Question: I'm trying to generate a report using Oracle which looks like this:

I got the following tables:
'''
REGION (IDRegion, Region_Name)
SALES (IDSale, Sale_Date, Amount, IDSaleRegion)
Both tables are populated.
'''
I cannot figure out how can I create that report by extracting each sum for the first 3 months and calculate the totals.
I've only made this script but it's not so useful:
'''
SELECT Region_Name as Region,
COALESCE(NULL, NULL) AS "January",
COALESCE(NULL, NULL)AS"February",
COALESCE(NULL, NULL)AS"March",
COALESCE(NULL, NULL)AS"GrandTotal"
FROM REGION r INNER JOIN SALES s ON r.IDRegion=s.IDSaleRegion
GROUP BY Region_Name;
'''
EDIT: Problem solved except the TOTAL (below Region) which calculates the totals from each Month. Any ideas how to add this row?
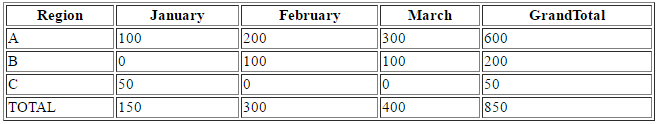
Answer: You can use 'Conditional Aggregation'
'''
select case grouping(Region_Name) when 1 then 'TOTAL' else Region_Name as "Region",
sum(case when extract(month from Sale_Date) = 1 then Amount else 0 end) AS "January",
sum(case when extract(month from Sale_Date) = 2 then Amount else 0 end) AS "February",
sum(case when extract(month from Sale_Date) = 3 then Amount else 0 end) AS "March",
sum(Amount) AS"GrandTotal"
From yourtable
Where extract(month from Sale_Date) <= 3
Group by Rollup (Region_Name);
'''